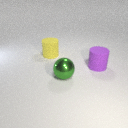
large purple rubber cylinder to the right of large yellow rubber cylinder